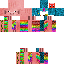
A male human skin with medium skin, wearing brown long hair dressed in a blue hoodie and black pants, featuring a closed mouth.